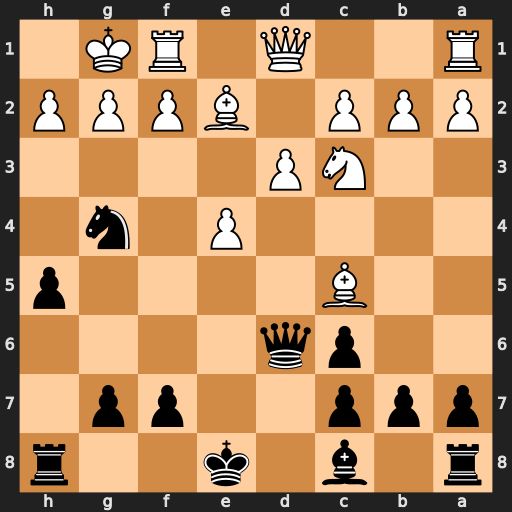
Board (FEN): r1b1k2r/ppp2pp1/2pq4/2B4p/4P1n1/2NP4/PPP1BPPP/R2Q1RK1
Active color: b
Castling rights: kq
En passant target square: -
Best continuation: Qxh2#